Interaction volume radius: 5 \u00c5
Interaction volume height: 15 \u00c5
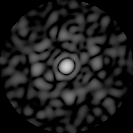
Disorder parameter: 0.777